Question: First metro?
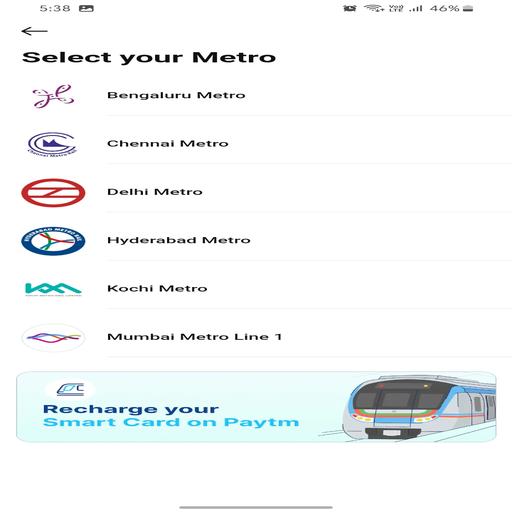
Answer: Bengaluru Metro